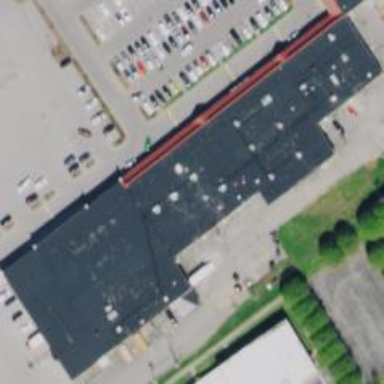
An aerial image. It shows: Retail building.